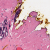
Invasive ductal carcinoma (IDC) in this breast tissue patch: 0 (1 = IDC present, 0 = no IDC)